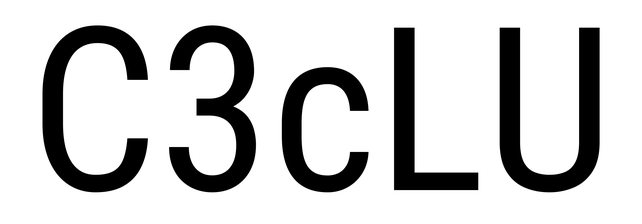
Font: Roboto_Condensed_Regular